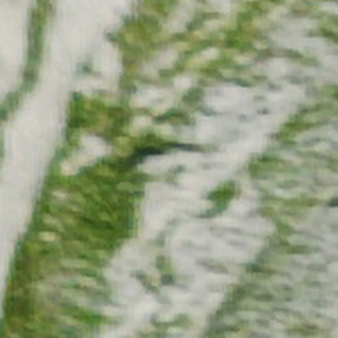
Label: other